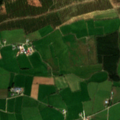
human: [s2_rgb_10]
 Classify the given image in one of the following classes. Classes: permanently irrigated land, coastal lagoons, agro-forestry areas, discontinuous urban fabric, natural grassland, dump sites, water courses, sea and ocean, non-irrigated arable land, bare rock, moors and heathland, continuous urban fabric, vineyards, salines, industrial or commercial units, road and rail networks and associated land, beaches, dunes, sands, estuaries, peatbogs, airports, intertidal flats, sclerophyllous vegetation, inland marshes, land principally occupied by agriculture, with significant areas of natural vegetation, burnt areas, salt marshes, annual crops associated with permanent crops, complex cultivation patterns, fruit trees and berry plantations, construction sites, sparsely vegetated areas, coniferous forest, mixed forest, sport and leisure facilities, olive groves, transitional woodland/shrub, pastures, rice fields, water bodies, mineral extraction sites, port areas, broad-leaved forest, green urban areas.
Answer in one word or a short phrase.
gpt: pastures, coniferous forest, moors and heathland, transitional woodland/shrub